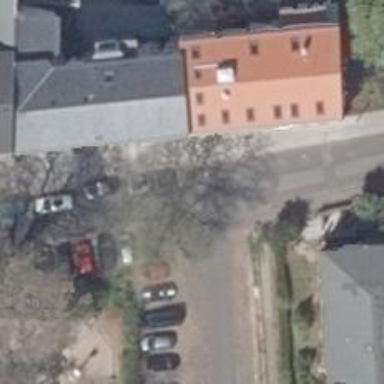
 there is perpendicular street-side parking."